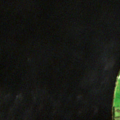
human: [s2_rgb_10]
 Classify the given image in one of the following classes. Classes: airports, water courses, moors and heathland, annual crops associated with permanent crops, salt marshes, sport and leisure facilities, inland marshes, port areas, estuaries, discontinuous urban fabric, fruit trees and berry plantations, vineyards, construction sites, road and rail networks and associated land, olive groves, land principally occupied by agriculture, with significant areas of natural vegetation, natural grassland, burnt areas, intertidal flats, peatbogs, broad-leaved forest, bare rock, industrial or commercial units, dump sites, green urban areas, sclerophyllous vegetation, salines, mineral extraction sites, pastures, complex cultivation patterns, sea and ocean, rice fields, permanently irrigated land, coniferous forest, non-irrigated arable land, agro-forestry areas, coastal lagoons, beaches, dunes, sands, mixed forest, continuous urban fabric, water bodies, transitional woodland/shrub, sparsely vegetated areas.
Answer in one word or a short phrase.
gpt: pastures, water bodies